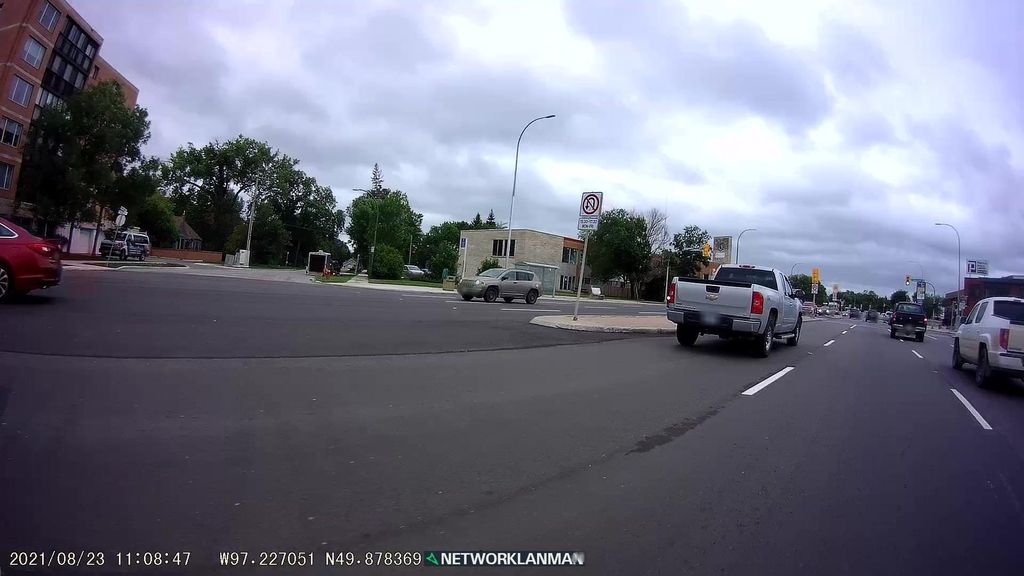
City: winnipeg